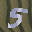
Label: 5